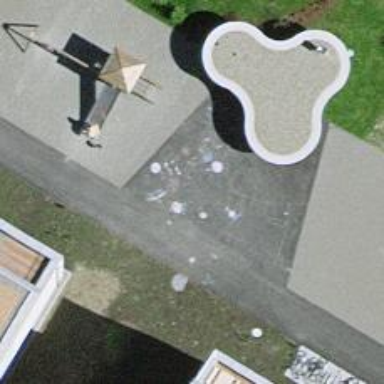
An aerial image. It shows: Playground area for leisure land.